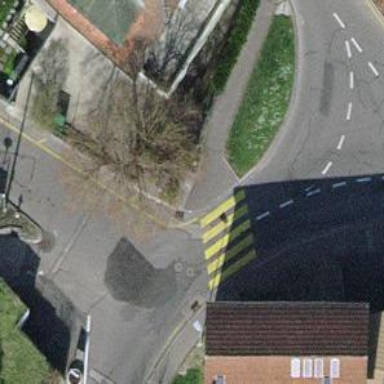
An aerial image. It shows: Marked zebra crossing on the road. The crossing is indicated by zebra markings.